Question: I can't get this paragraph to display as I want to. The padding between the text and the end of the background should be consistent on every line as shown in this image

'''
<div id="title-image-container">
<?php echo '<img src="'.get_post_meta($id, 'title-image', true).'">' ?>
<div class="highlight-title"><p><?php the_title(); ?></p></div>
</div>
'''
'''
#title-image-container {
float: left;
}
.highlight-title {
position: relative;
top: -300px;
padding: 5px 5px 5px 10px;
}
.highlight-title p {
background-color: red;
display: inline;
color: #000;
font: 1.9em 'oswald';
line-height: 60px;
padding: 0 10px;
}
#content img {
height: auto;
margin: 0;
max-width: 100%;
}
'''
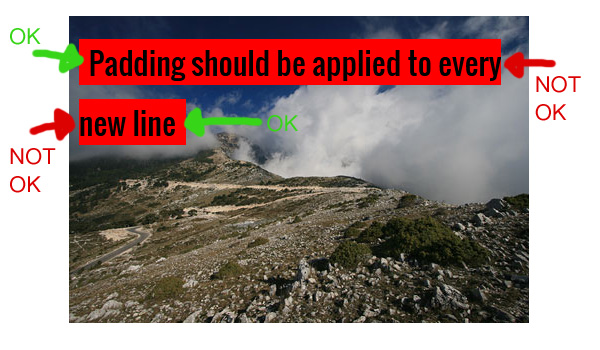
Answer: This will make your work done--
'''
p{padding-left:5px;
padding-right:5px;
text-align:justify;
word-spacing:5px;}
'''